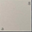
Piece: xx